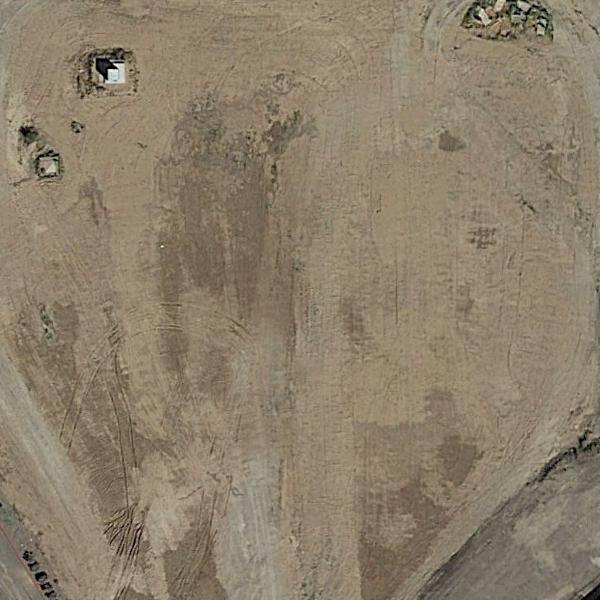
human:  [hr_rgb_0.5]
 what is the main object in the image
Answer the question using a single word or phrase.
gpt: bare soil